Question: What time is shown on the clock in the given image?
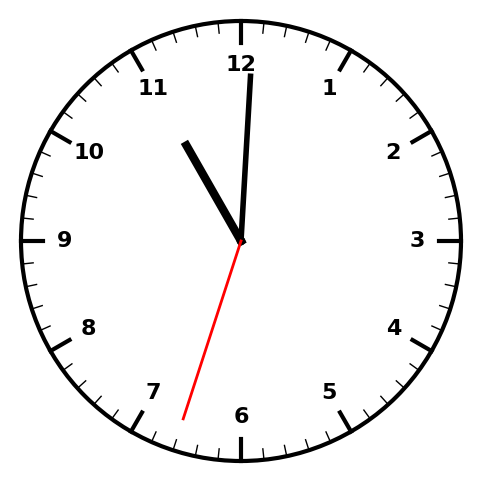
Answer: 11:00:33